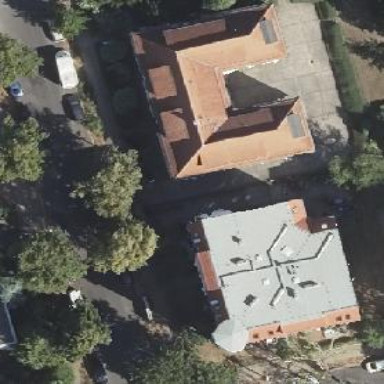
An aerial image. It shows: Unique apartment building with double saltbox roof shape.